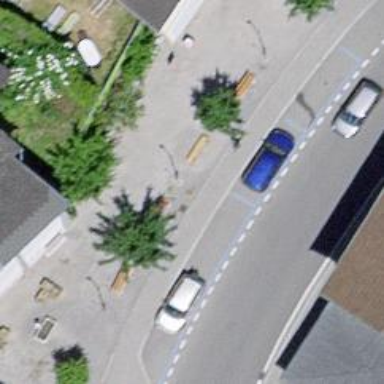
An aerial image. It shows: Brown bench in the vicinity.